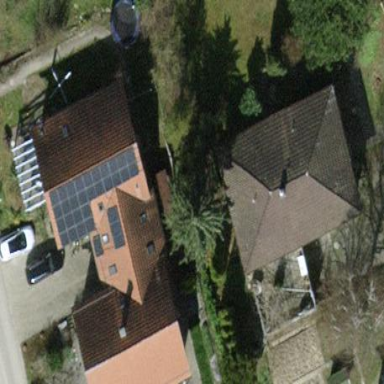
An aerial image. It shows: House with hipped roof.